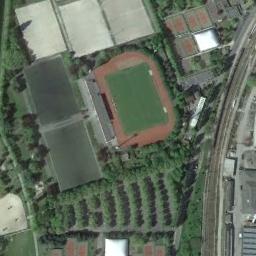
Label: ground_track_field